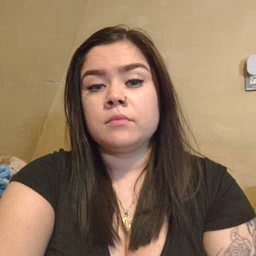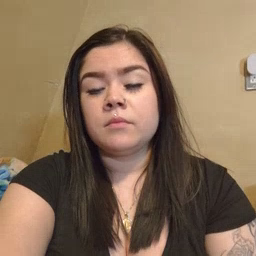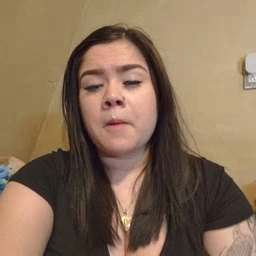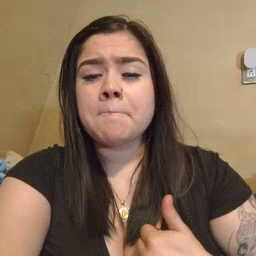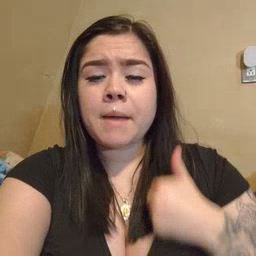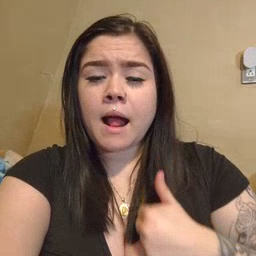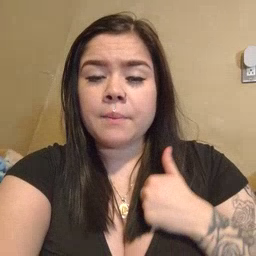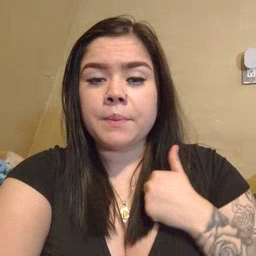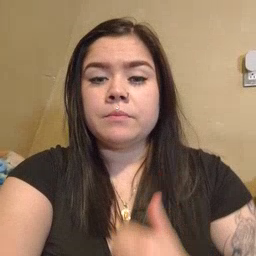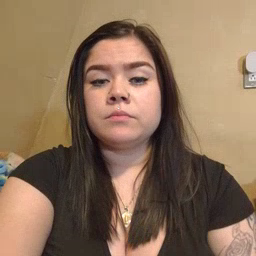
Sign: bath